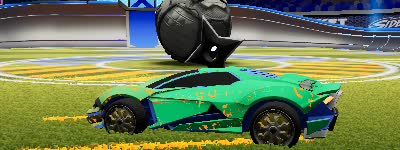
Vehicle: werewolf